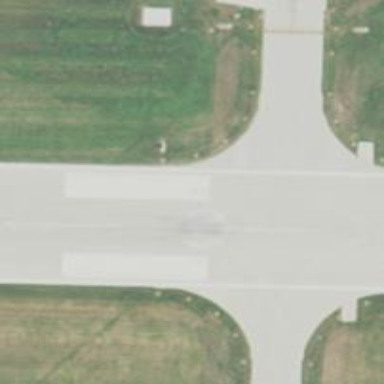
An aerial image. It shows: View of the airport threshold.